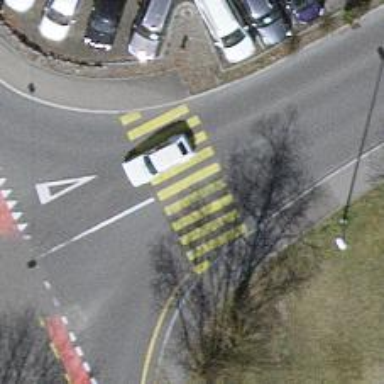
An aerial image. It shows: Uncontrolled zebra crossing on the road.